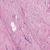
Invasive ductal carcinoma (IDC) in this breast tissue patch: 1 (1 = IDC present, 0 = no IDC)